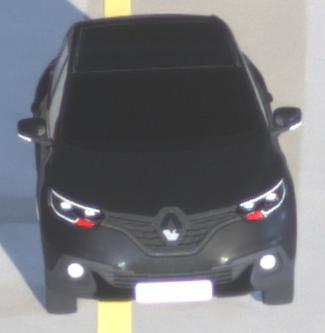
Make: Renault
Model: Kadjar ENERGY TCe 130
Detailed model: Kadjar
Model produced from: 2015/05
Model produced until: 2018/08
Doors: 5
Color: black
Road condition: dry road
Daytime: night
Contrast: high contrast